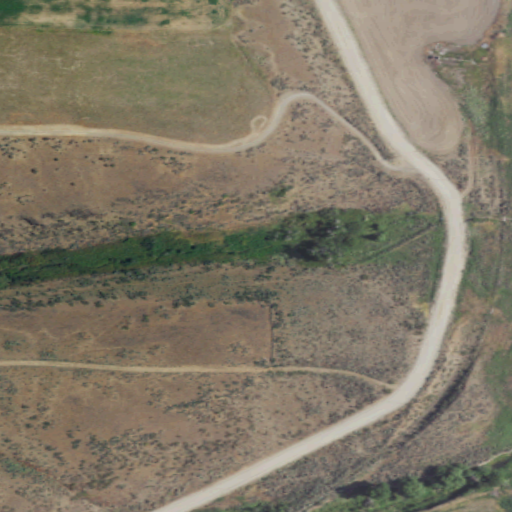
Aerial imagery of valley in Washington named Ruud Canyon containing shrub, grassland, open development, pasture, low intensity development, and cultivated crops